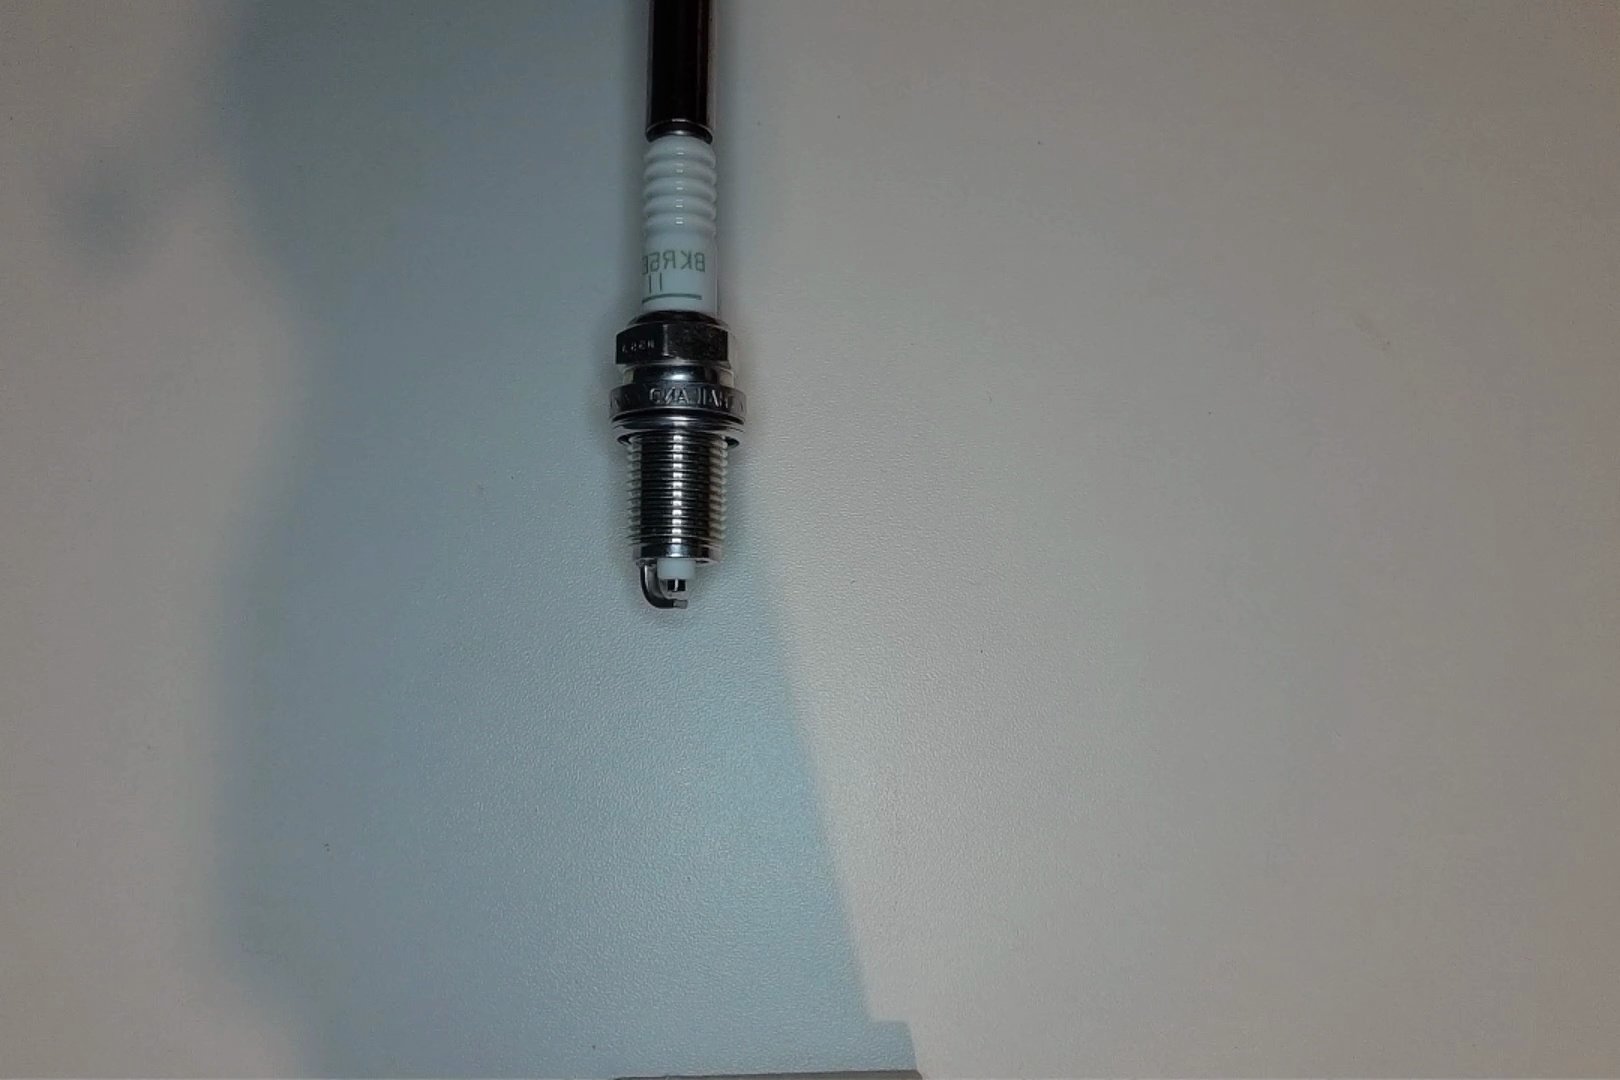
Label: no anomaly